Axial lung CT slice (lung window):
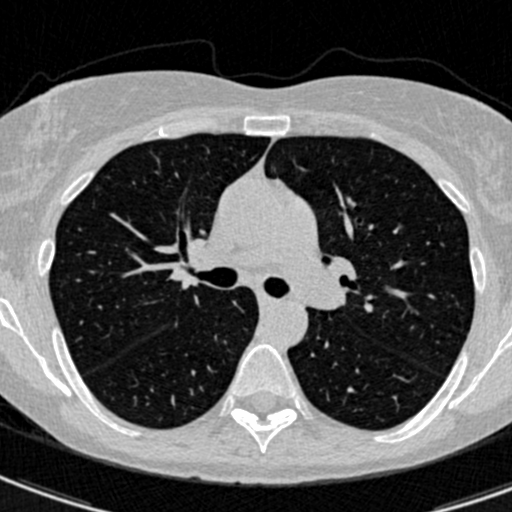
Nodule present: no